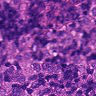
Metastatic tissue present: yes